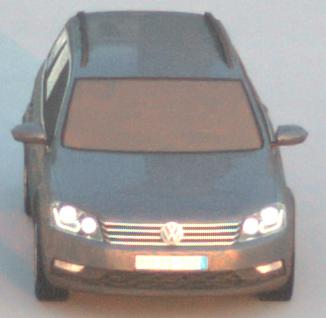
Make: VW
Model: Passat Alltrack 1.8 TSI
Detailed model: Passat (B7) Alltrack
Model produced from: 2012/03
Model produced until: 2013/06
Doors: 5
Color: gray
Road condition: dry road
Daytime: sunrise or sunset
Contrast: medium contrast